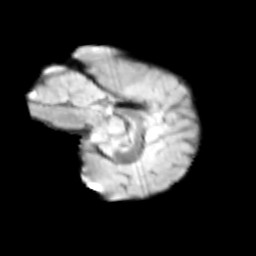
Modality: T2w
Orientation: sagittal
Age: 9
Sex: male
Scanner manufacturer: siemens
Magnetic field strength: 3 T
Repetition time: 3.8 s
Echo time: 0.07 s